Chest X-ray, AP view. Patient: 34 years old, sex M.
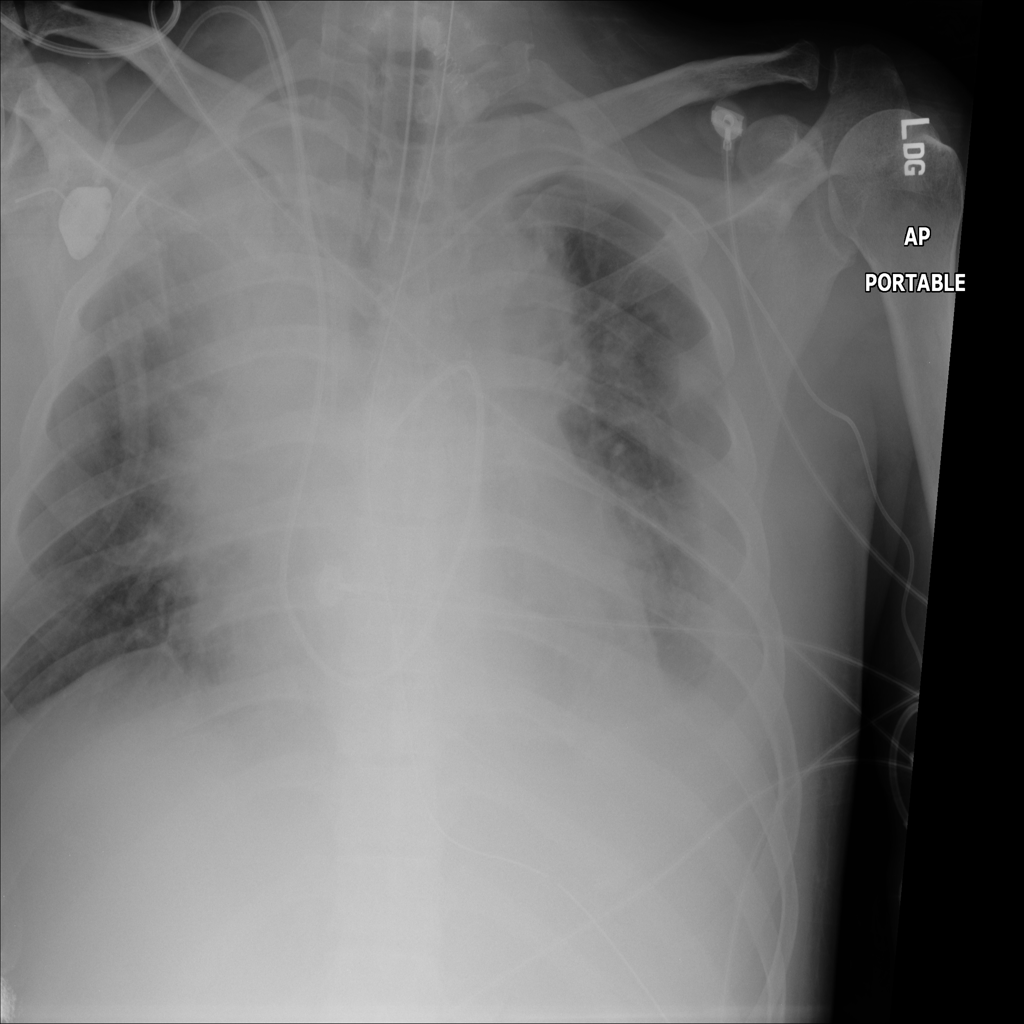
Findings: Consolidation, Effusion, Mass